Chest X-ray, AP view. Patient: 66 years old, sex M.
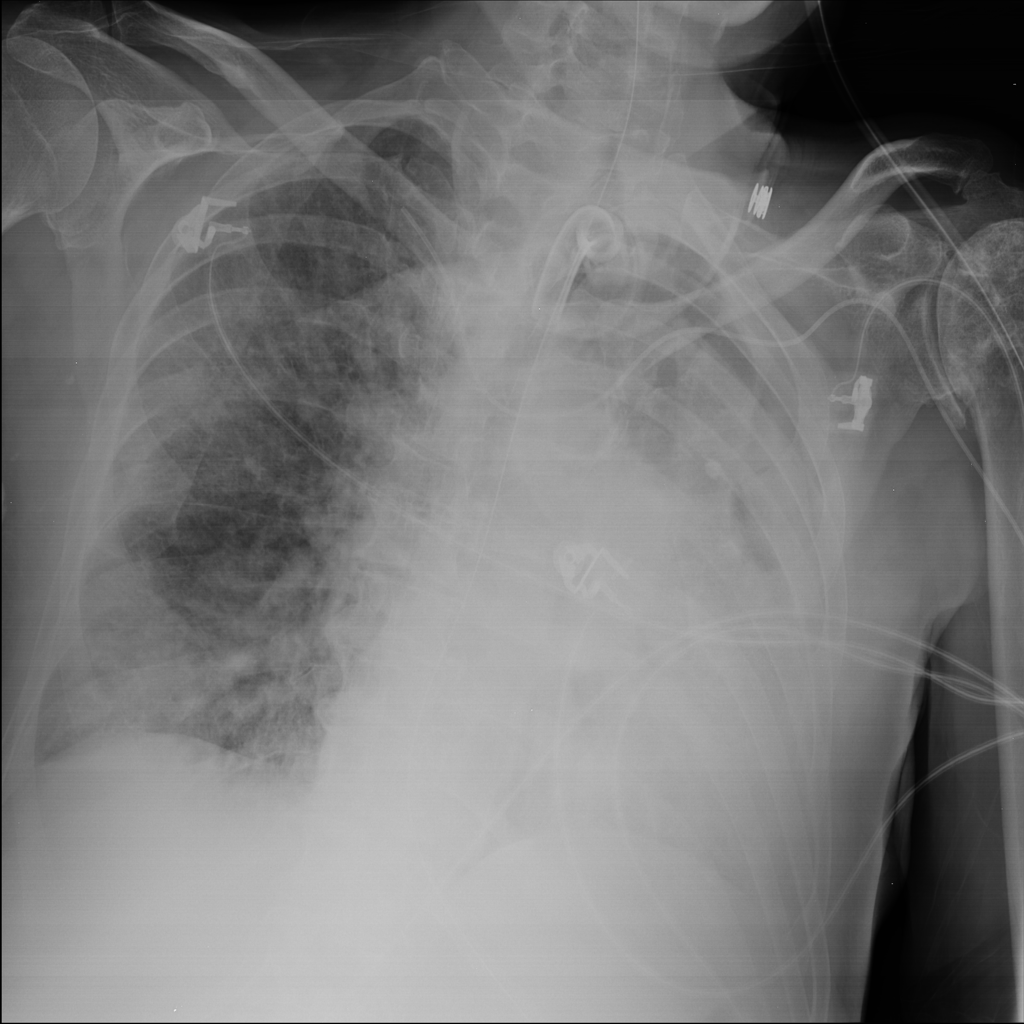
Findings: Infiltration